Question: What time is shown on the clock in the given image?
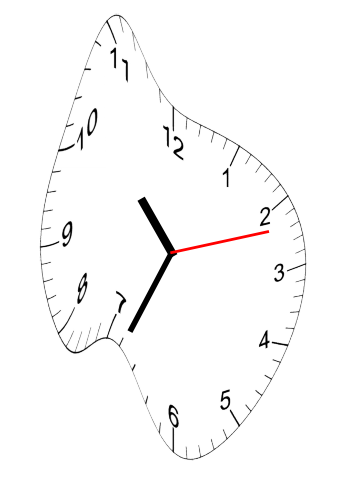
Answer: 10:34:12